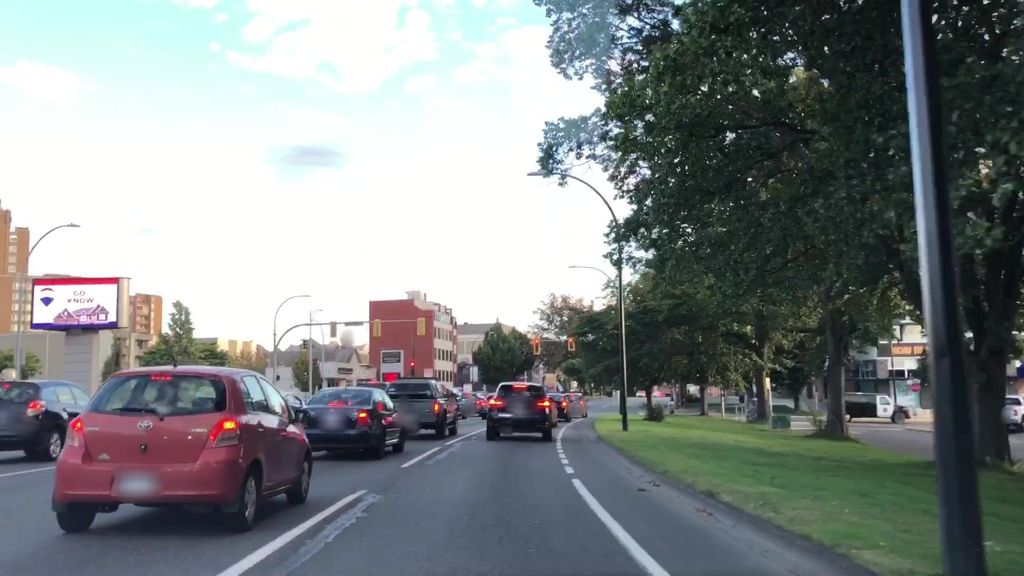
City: victoria